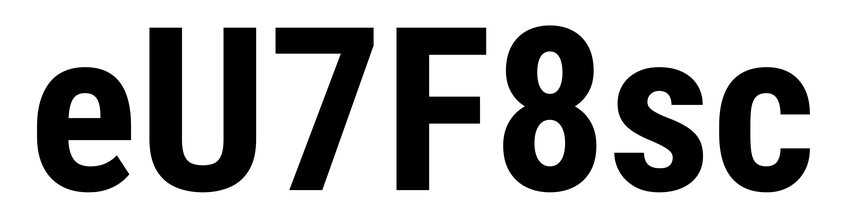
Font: Roboto_Condensed_Bold